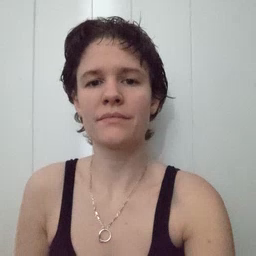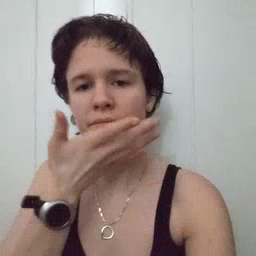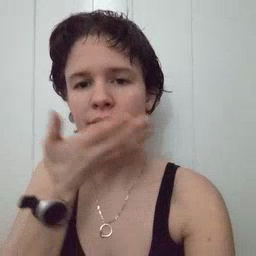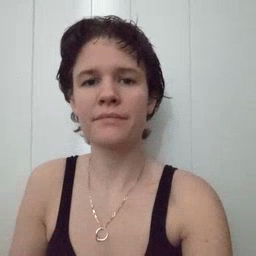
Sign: grass